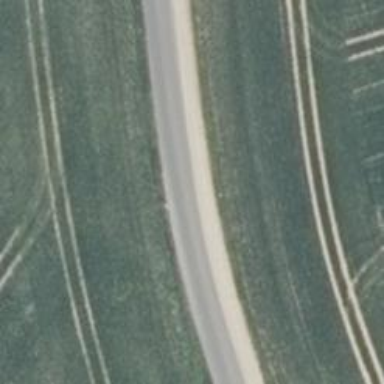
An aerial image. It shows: Tertiary road.